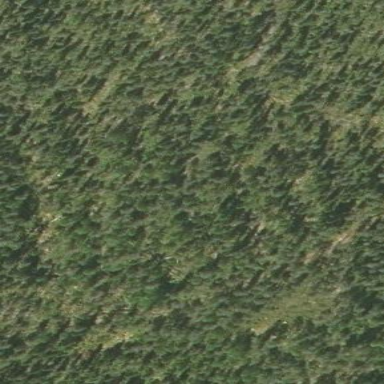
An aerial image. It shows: Woodland consisting mainly of needle-leaved trees.